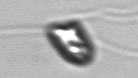
Label: flagellate_morphotype1